Field crop: maize
Growth stage: 2
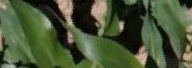
Species: maize